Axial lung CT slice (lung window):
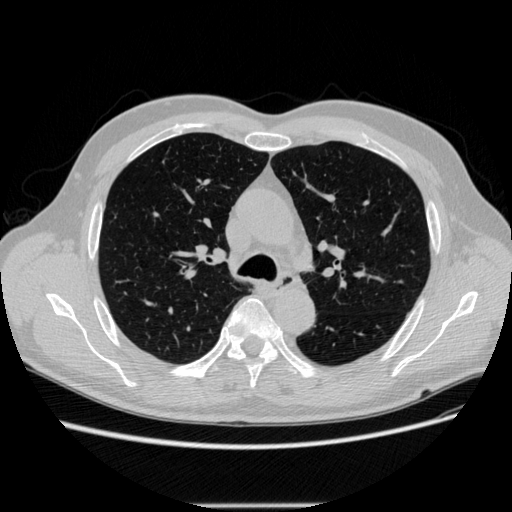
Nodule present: no